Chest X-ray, AP view. Patient: 43 years old, sex F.
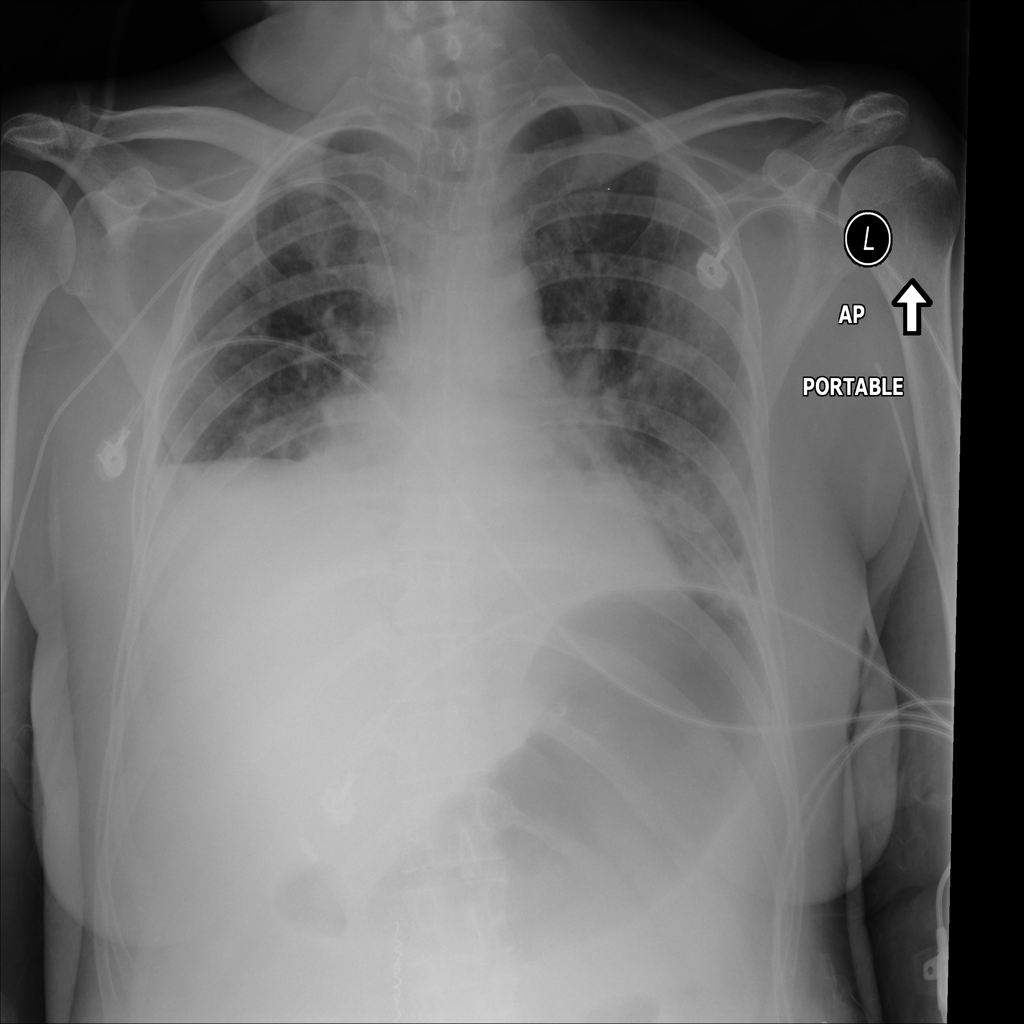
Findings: Pneumonia